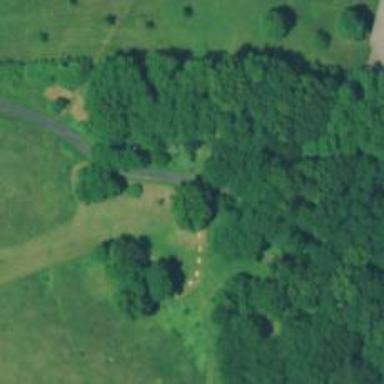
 popular leisure land for disc golf enthusiasts."